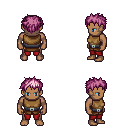
a pixel art fantasy rpg character, male body template, human, dark skin, leather chest armor, red pants, pink bedhead hairstyle, four views (front, back, left, right), 2x2 character sprite sheet, small pixel art, hard edges, no anti-aliasing